Field crop: maize
Growth stage: 2
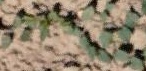
Species: convolvulus